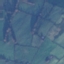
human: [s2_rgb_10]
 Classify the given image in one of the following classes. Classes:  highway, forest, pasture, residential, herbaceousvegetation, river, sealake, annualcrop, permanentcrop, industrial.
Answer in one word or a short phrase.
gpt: Pasture